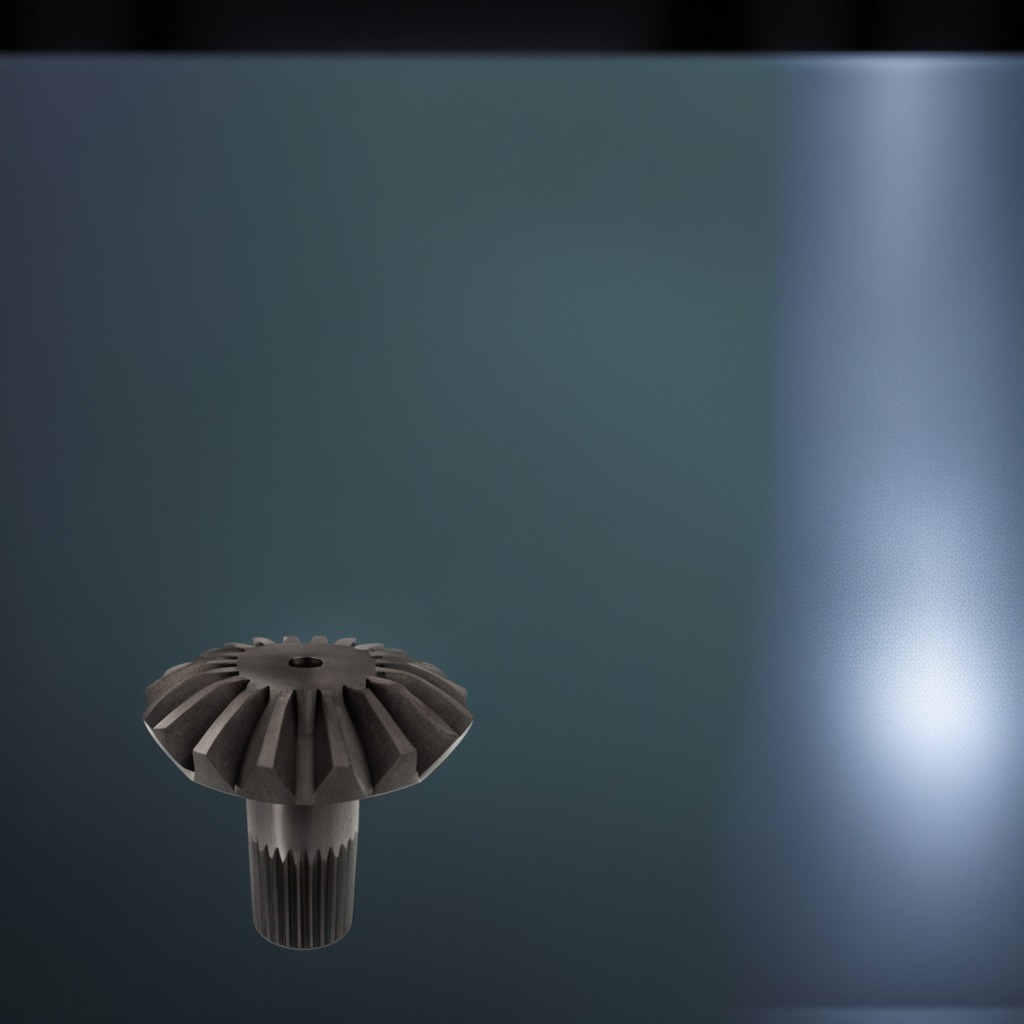
A steel gear with teeth is lying on a clean empty table in a railway signal maintenance room.